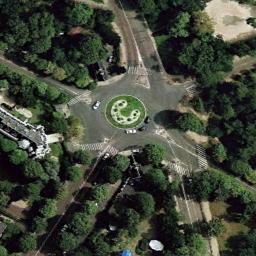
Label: roundabout